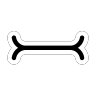
Cursor type: text
OS/theme: macos
Variant: default